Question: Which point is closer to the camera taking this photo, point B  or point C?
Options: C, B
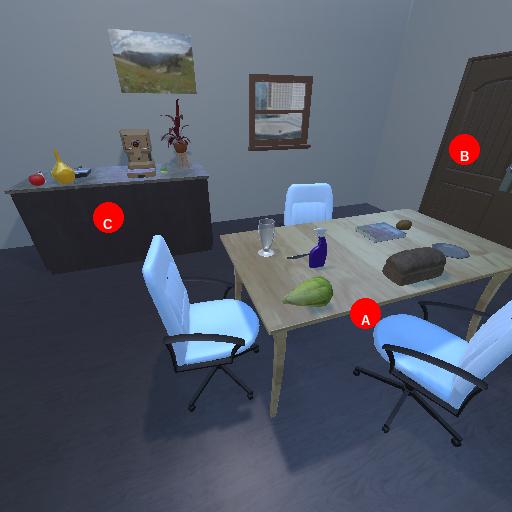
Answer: C